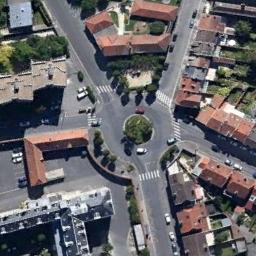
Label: roundabout